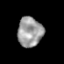
Tissue: prostate
Cell type: Epithelial cells
Senescence score: 0.2592
Nuclear area (px): 731
Mean DAPI intensity: 155.019